Question: On my site I have an auto-suggest text input that suggests results as the user types. The results are provided by a AJAX calls to an API on a different domain. This means I have to use CORS to allow the requests.
It is all working quite well, but every time the user types a new character, the browser sends a new OPTIONS request to ensure it is authorized.

Is there a way around all these repeated options requests?
My php script receiving the requests has
'''
header("Access-Control-Allow-Origin: http://consent.example.com");
'''
and the requests are all originating from 'consent.example.com'. To be clear, the authorization works just fine, and the request completes successfully, but I don't know why it needs to keep making options calls. It would make sense to me that the browser would cache this.
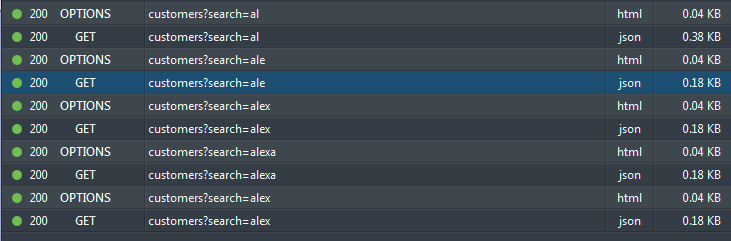
Answer: According to <URL>, section 9.2:
> ...Responses to this method are not cacheable.
The HTTP spec explicitly disallows caching OPTIONS responses.
It is worth noting that the GET responses do not employ caching either (I see that 'customers?search=alex' is 200 each time). This is simply because the server chooses not to send 304 responses for that request, or your browser doesn't let the server know it has a cached copy, by an 'If-Modified-Since' or 'If-None-Match' request header.